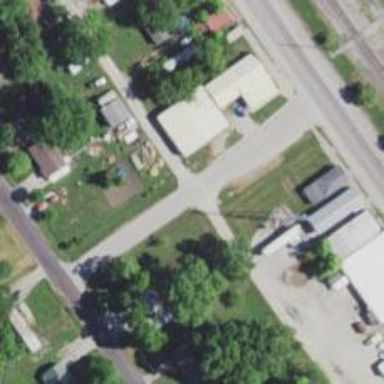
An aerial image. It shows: Alleyway designated as service road.